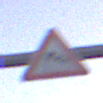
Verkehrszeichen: SeitenwindVonLinks
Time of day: SunriseSunset
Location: Outdoor (Suburban)
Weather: PartlyCloudy
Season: NotSpecified
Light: Natural